Field crop: maize
Growth stage: 1
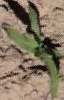
Species: maize